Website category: university
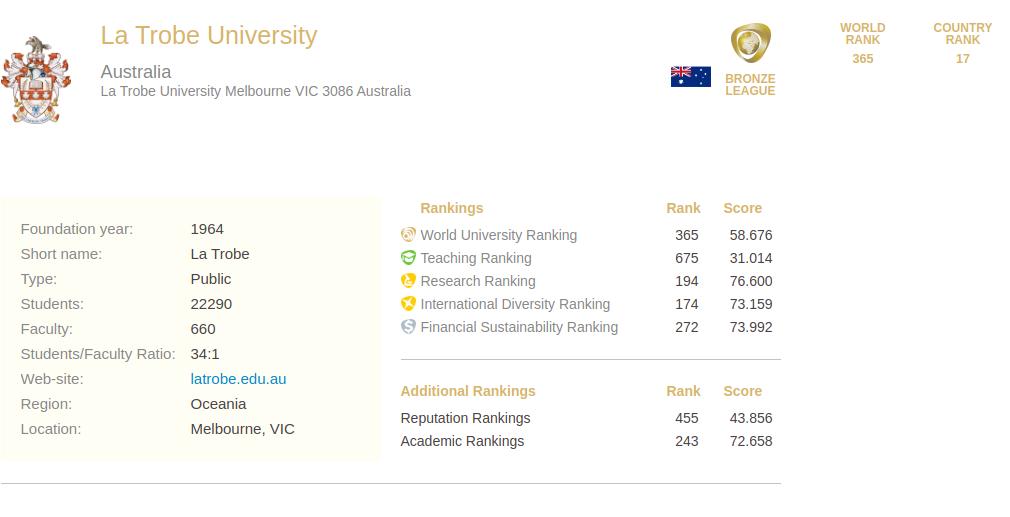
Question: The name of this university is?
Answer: La Trobe University

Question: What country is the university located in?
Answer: Australia

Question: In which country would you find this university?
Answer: Australia

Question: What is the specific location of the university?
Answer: La Trobe University Melbourne VIC 3086 Australia

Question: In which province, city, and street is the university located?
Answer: La Trobe University Melbourne VIC 3086 Australia

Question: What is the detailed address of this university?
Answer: La Trobe University Melbourne VIC 3086 Australia

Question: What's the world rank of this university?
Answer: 365

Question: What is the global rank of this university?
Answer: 365

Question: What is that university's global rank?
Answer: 365

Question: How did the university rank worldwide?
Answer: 365

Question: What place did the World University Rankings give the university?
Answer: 365

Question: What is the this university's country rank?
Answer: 17

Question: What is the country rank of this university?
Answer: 17

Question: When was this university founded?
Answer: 1964

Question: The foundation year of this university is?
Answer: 1964

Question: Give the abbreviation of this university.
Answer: La Trobe

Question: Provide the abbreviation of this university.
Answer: La Trobe

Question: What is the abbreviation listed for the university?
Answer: La Trobe

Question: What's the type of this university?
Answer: Public

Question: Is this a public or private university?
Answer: Public

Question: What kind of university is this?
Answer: Public

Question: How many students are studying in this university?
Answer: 22290

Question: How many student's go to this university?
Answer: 22290

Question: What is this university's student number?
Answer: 22290

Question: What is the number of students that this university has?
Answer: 22290

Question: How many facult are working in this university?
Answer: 660

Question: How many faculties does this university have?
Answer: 660

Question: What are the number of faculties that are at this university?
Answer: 660

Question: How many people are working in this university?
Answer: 660

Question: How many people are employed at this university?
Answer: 660

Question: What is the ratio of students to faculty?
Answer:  34 : 1

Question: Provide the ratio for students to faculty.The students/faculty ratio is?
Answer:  34 : 1

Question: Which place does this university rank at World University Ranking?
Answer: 365

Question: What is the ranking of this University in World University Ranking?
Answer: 365

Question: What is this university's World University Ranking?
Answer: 365

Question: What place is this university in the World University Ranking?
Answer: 365

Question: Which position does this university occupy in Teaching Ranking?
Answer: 675

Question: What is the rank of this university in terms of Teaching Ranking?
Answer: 675

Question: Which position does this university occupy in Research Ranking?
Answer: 194

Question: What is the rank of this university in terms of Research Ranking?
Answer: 194

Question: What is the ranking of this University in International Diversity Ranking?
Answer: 174

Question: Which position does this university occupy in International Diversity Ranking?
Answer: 174

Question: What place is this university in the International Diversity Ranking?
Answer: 174

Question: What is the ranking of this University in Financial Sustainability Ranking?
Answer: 272

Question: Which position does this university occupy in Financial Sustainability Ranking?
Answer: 272

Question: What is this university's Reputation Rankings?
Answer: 455

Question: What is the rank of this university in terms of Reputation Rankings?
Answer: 455

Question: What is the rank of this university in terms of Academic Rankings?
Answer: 243

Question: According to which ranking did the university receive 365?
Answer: World University Ranking

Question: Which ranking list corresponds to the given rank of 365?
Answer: World University Ranking

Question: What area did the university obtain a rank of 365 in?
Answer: World University Ranking

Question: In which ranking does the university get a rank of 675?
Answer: Teaching Ranking

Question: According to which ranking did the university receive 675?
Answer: Teaching Ranking

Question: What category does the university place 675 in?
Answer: Teaching Ranking

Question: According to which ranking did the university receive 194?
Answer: Research Ranking

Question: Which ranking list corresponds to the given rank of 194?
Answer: Research Ranking

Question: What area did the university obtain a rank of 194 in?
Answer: Research Ranking

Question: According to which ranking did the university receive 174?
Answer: International Diversity Ranking

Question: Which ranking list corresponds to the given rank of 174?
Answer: International Diversity Ranking

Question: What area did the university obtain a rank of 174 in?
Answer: International Diversity Ranking

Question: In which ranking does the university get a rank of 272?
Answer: Financial Sustainability Ranking

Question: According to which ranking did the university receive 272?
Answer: Financial Sustainability Ranking

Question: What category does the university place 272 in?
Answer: Financial Sustainability Ranking

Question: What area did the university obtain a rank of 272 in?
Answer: Financial Sustainability Ranking